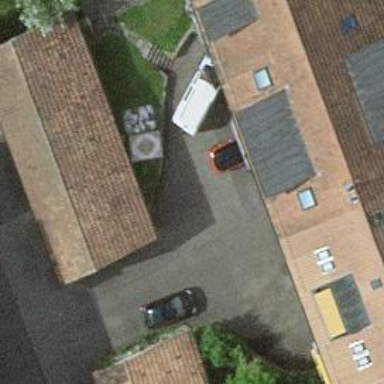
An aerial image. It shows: Garages with gabled roofs.